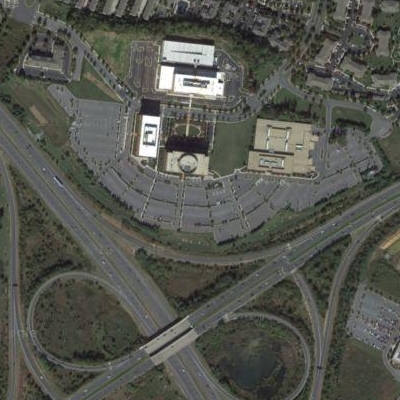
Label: Parking